Question: What widget is shown?
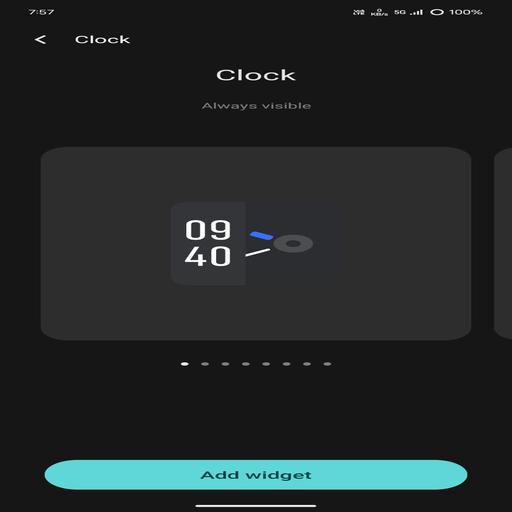
Answer: Clock